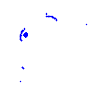
Particle: electron